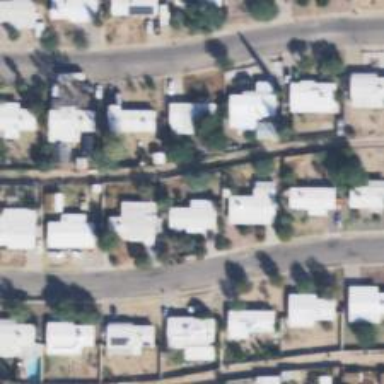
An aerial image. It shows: Alleyway designated as service road.